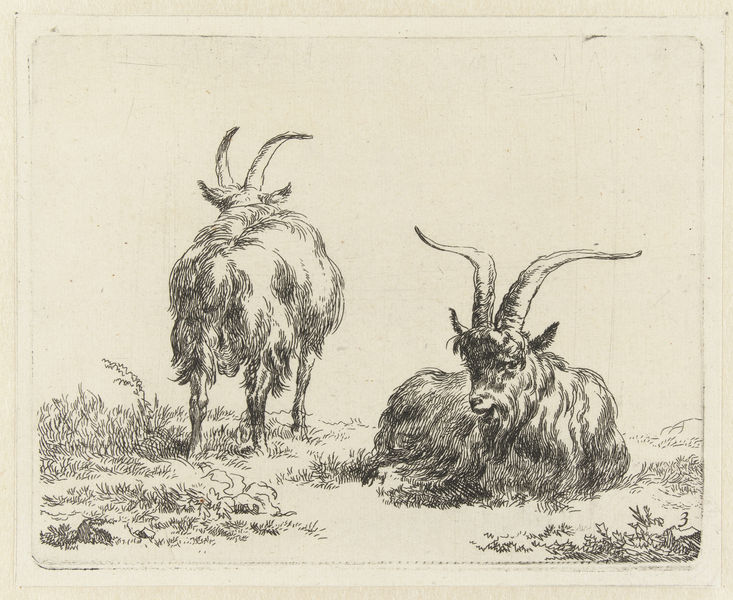
Titel: Staande en liggende geit of bok
Künstler: Nicolaes Pietersz. Berchem
Standort: Amsterdam
Institution: Rijksmuseum
Schlagwörter: oreille, herbe, animaux, animal, bouc, chevre, fourrure, champs, laine, patte, corne, cornes, bête, bêtes, corbe